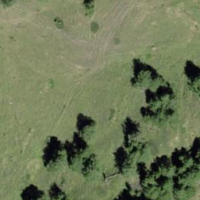
EUNIS habitat code: 23
Species observed at this site:
Bombus lapidarius